Question: Currently I am using a Tree as a menu.
But is there a way to implement a beautiful Menu in SWT? (see picture)

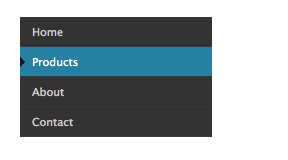
Answer: 'CollapsibleButtons' looks like good fit but it won't give you exact look and feel. I did implement custom menu structure with tree before. Here is the approach, you can actually customize 'Treeitem' to look like what you want. Go through below article, you can figure out how to custom paint or adjust bounds of 'TreeItems'
<URL>